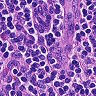
Metastatic tissue present: no